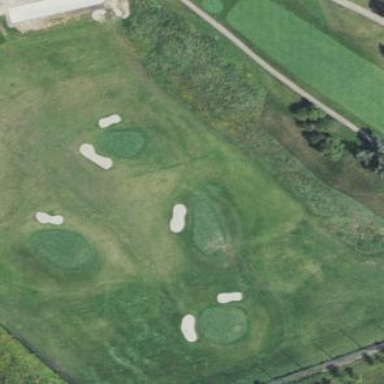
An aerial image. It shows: Grassy area designated as driving range for golf.